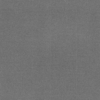
Label: dusty